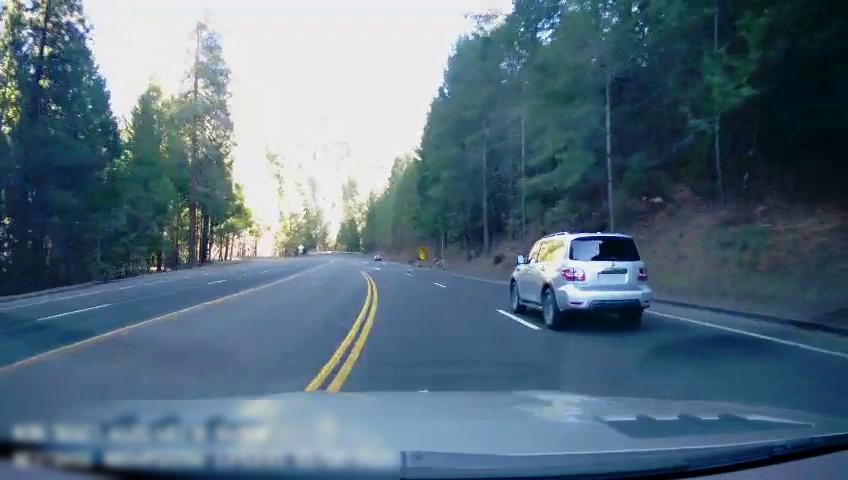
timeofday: Day
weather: Sunny
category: Drivable Space
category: Vehicles | Car
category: Vehicles | SUV
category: Lanes | Current Lane
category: Lanes | Alternate Lane
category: Lanes | Current Lane
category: Lanes | Alternate Lane
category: Lanes | Opposite Lane
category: Lanes | Opposite Lane
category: Lanes | Opposite Lane